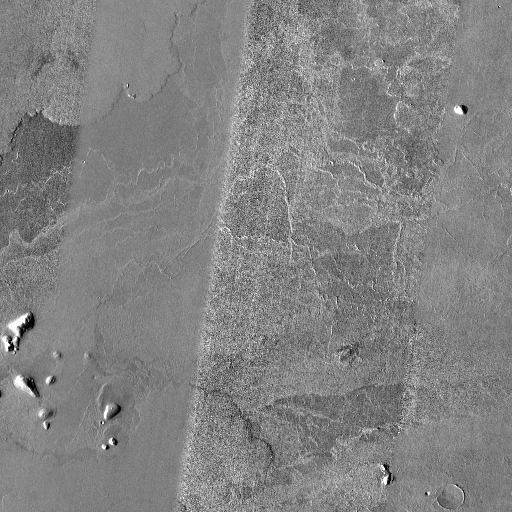
Crater classes present: Background, Other, Buried